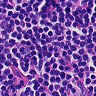
Metastatic tissue present: no